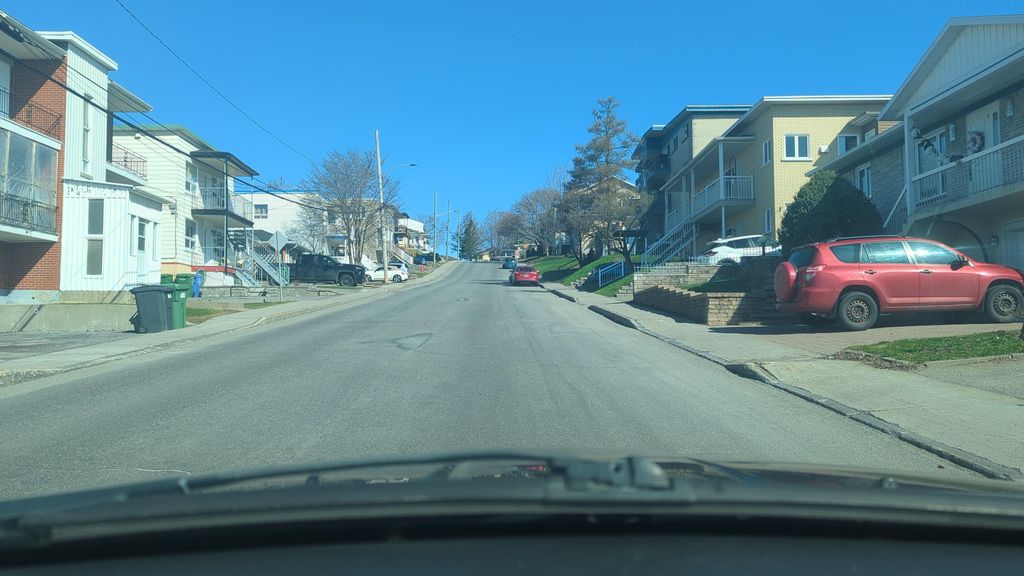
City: quebec_city